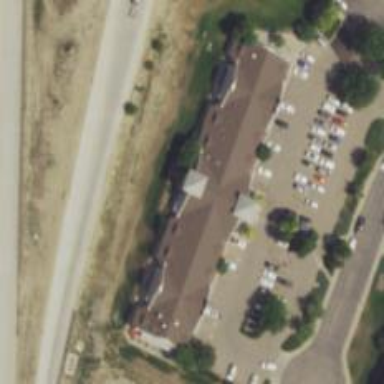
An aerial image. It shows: Healthcare clinic is depicted in the image.